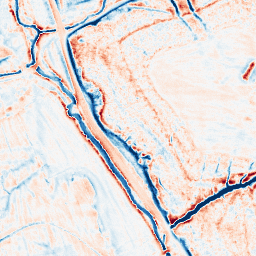
Category: edge_preserving
Decomposition family: anisotropic_diffusion
Decomposition parameters: iterations: 50
kappa: 10
gamma: 0.1
Upsampling method: sinc_hamming
Upsampling parameters: scale: 2
kernel_size: 16
Upsampling scale: 2